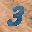
Label: 3